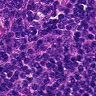
Metastatic tissue present: no